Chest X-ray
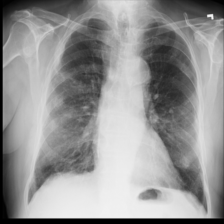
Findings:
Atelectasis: negative
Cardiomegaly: negative
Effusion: negative
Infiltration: negative
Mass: negative
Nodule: negative
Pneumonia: negative
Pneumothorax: negative
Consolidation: negative
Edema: negative
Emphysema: negative
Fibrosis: negative
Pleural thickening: negative
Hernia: negative